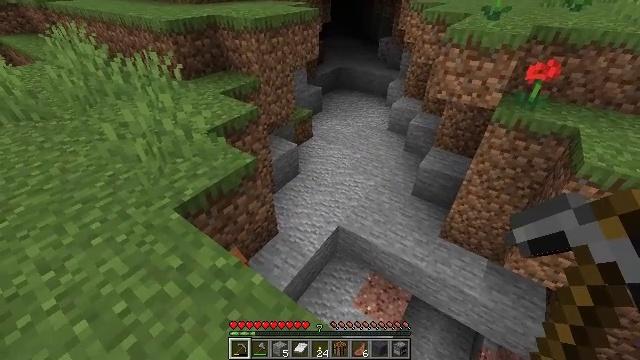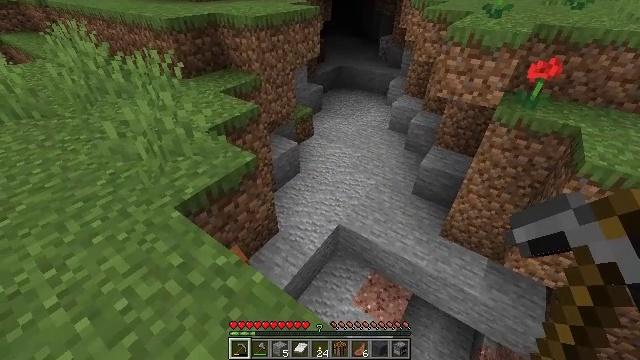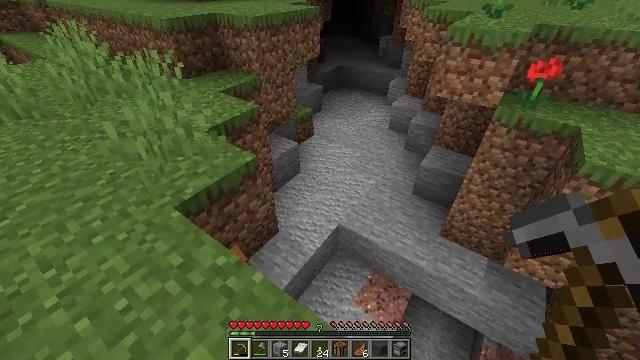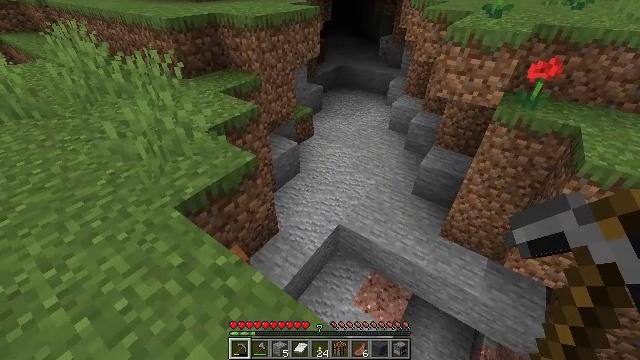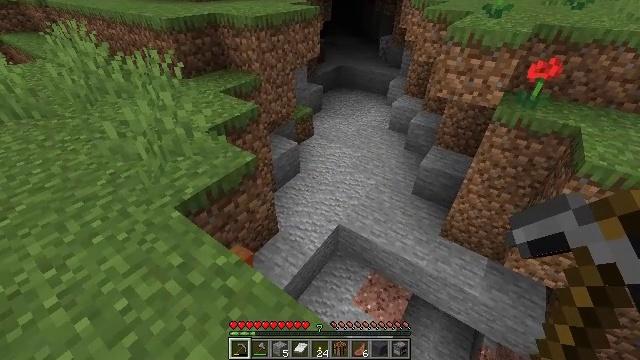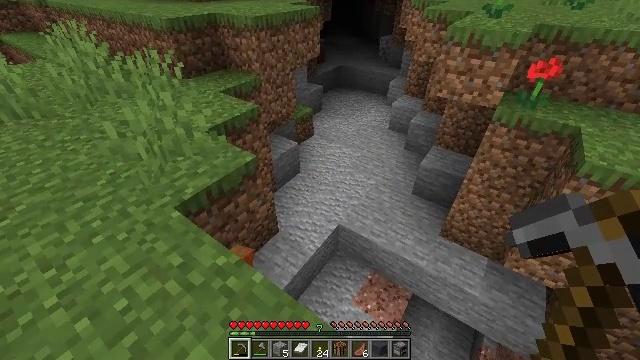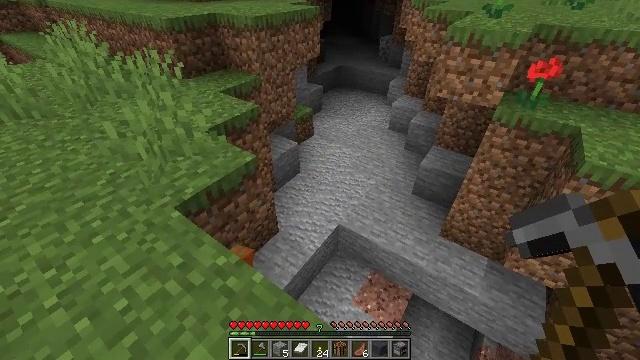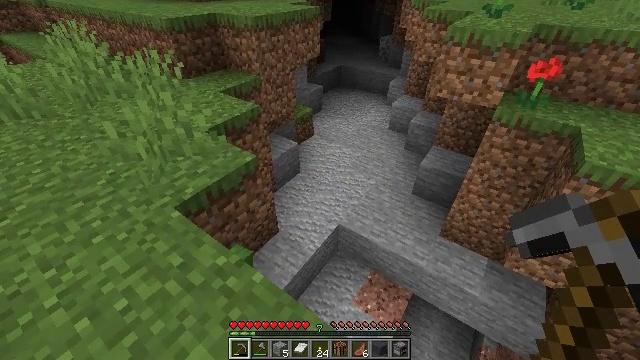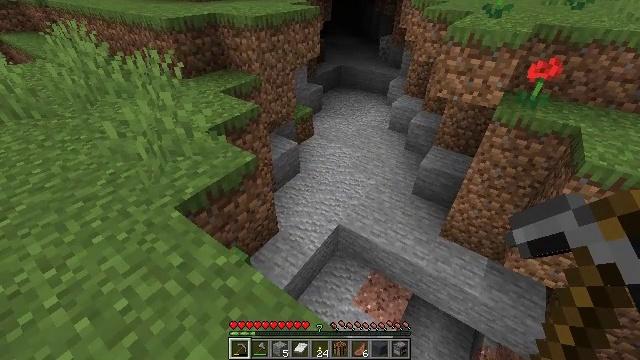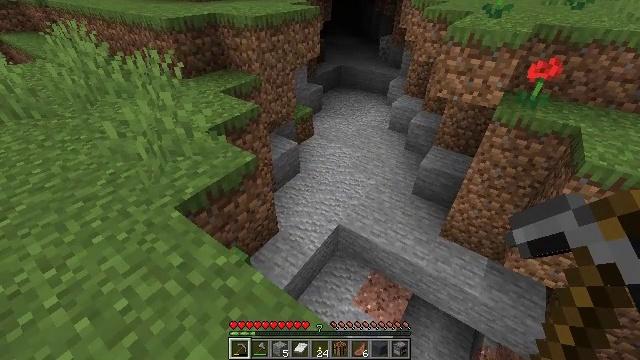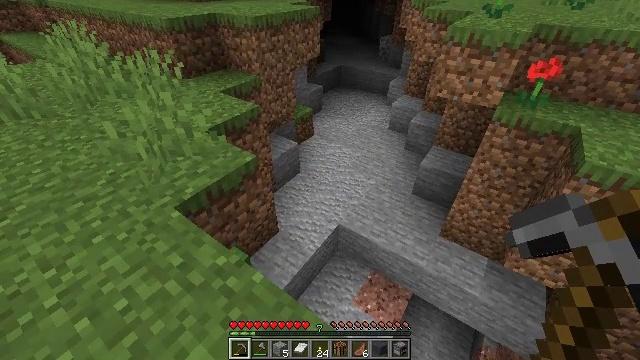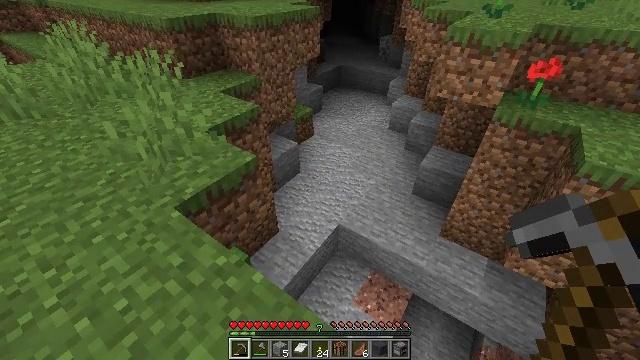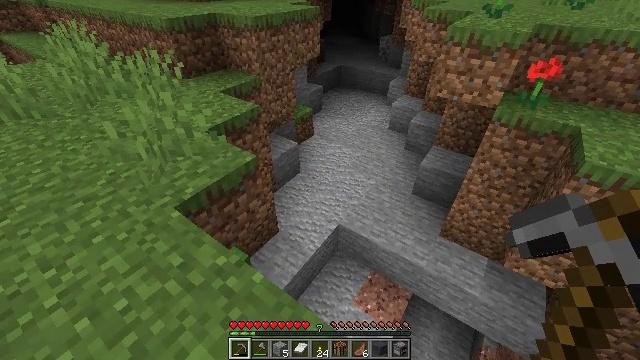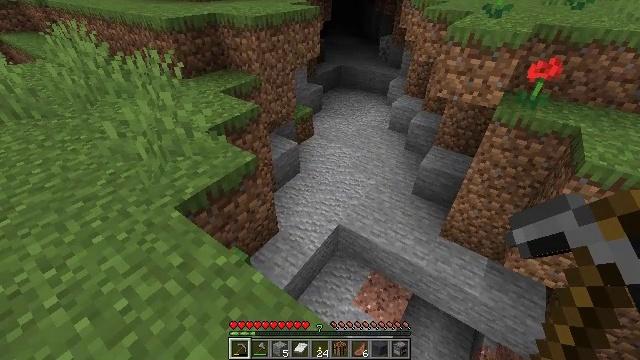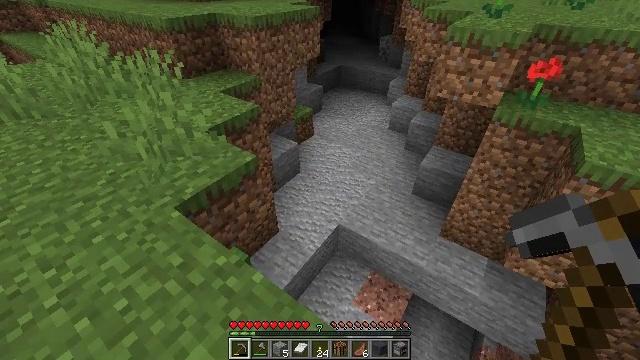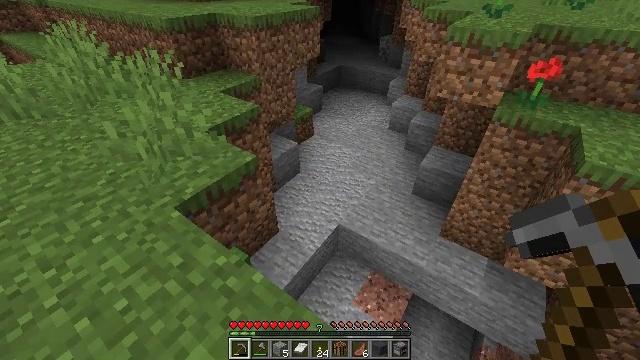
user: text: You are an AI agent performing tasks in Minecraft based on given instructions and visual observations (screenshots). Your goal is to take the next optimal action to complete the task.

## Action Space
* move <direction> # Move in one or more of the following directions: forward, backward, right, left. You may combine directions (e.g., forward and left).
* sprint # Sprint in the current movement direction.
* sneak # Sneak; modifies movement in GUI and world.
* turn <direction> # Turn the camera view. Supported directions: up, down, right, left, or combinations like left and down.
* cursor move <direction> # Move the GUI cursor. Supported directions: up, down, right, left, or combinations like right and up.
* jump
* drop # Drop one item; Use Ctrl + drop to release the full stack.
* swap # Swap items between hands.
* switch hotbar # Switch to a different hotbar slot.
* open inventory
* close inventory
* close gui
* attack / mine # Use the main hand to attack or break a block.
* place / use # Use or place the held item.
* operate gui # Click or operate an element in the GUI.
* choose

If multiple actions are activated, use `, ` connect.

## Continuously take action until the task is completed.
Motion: motion action
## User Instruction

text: Mine the pumpkin from the ground.
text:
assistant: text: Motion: no_op
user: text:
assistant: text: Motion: no_op
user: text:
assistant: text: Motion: no_op
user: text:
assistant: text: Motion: no_op
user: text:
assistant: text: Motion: no_op
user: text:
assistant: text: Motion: no_op
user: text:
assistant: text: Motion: no_op
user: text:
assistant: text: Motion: no_op
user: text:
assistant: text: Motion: no_op
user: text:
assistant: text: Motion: no_op
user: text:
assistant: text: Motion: no_op
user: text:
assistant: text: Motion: no_op
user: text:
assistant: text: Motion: no_op
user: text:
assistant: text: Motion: no_op
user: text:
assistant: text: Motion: no_op
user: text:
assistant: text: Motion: no_op
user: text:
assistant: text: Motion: no_op
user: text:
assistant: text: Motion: no_op
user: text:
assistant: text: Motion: no_op
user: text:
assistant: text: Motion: no_op
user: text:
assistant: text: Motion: no_op
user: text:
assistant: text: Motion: no_op
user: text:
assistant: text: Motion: turn left and down
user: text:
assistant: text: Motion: turn left and down
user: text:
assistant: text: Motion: turn left and down
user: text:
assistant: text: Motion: turn left and down
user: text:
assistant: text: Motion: turn left and down
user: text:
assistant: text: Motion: no_op
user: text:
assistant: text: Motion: no_op
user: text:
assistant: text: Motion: no_op